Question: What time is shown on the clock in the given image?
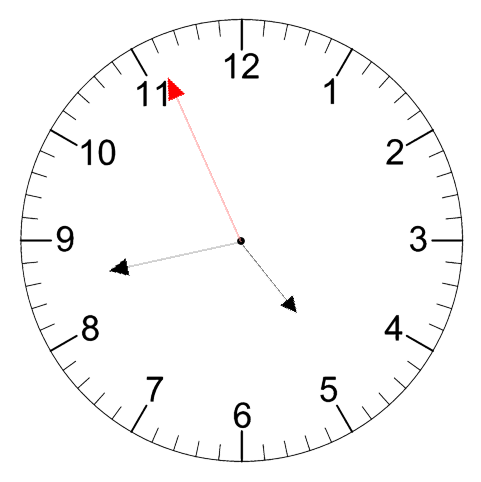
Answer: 04:42:56